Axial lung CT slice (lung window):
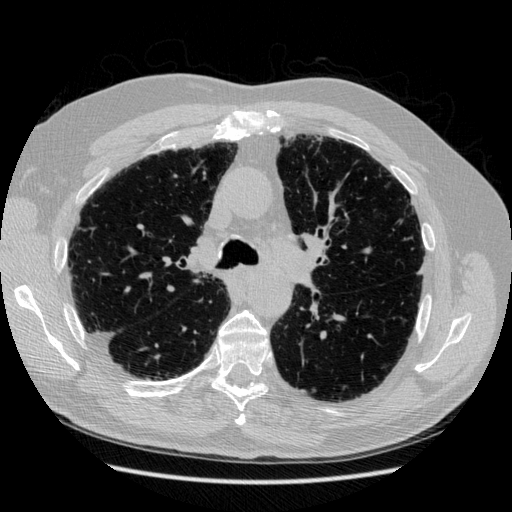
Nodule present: no